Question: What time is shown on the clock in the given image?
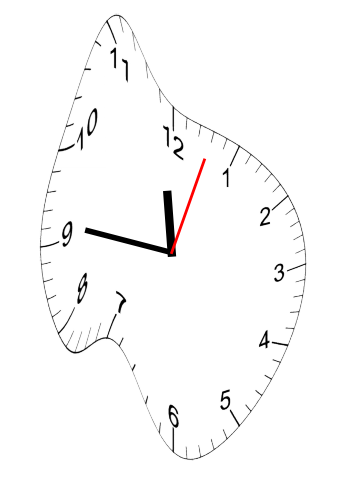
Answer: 11:46:03